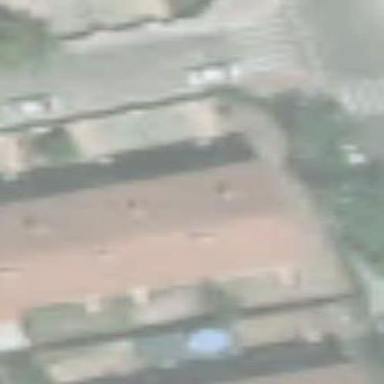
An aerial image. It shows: Terraced building with pitched roof oriented across.